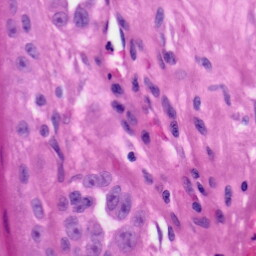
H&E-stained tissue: Skin